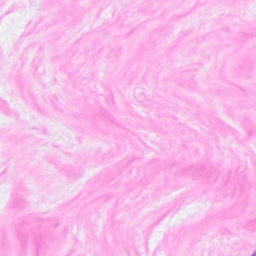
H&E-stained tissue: Breast